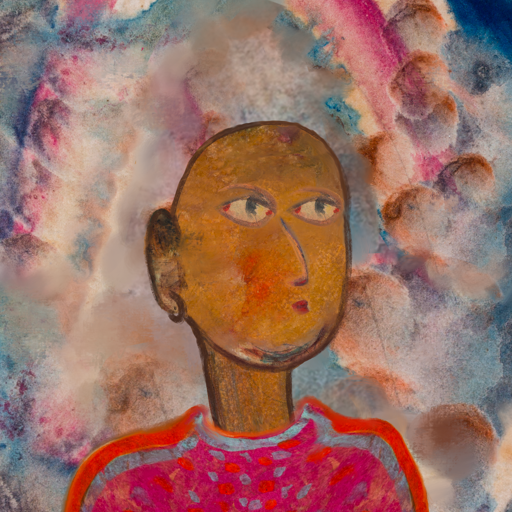
Background: Rupkatha, Head And Neck Side: Pipe, Face Side: GypsyMother, Bust: Sisters, Hair Side: Blank, Head Accessory: Blank, Second Necklace: Blank, Necklace: Blank, Baby: Blank